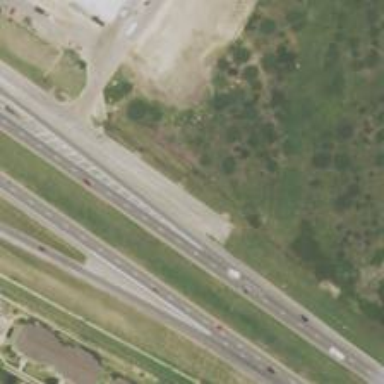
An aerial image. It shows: Secondary road with frontage road alongside.